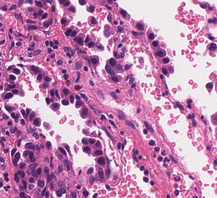
Tumor epithelial tissue: yes
Tumor-associated stroma tissue: yes
Normal tissue: no